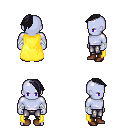
a pixel art fantasy rpg character, male body template, dark elf, purple skin, yellow cape, metal pants, raven long mohawk hairstyle, white cloth bandages, brown shoes, four views (front, back, left, right), 2x2 character sprite sheet, small pixel art, hard edges, no anti-aliasing